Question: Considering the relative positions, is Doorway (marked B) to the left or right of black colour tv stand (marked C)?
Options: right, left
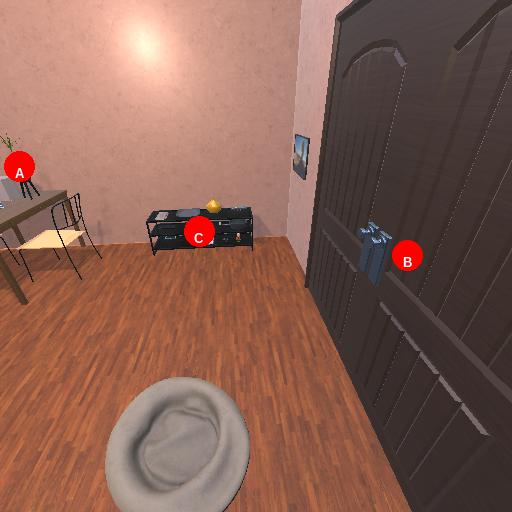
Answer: right